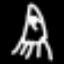
Label: square